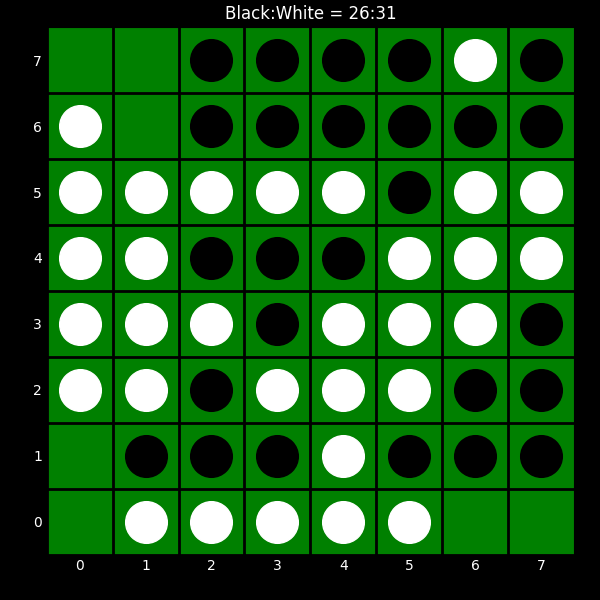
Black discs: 26
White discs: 31